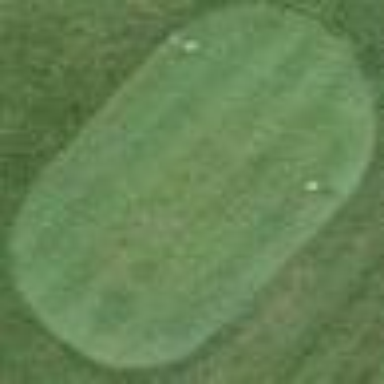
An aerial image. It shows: Golf tee on grassy land.